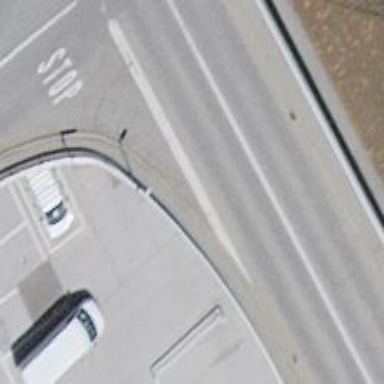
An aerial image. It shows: Sidewalk bridge over footway road.